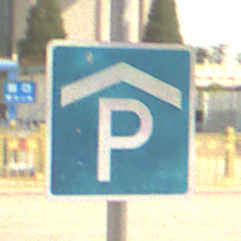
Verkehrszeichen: Parkhaus
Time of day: MorningAfternoon
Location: Outdoor (Suburban)
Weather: Clear
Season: NotSpecified
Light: Natural